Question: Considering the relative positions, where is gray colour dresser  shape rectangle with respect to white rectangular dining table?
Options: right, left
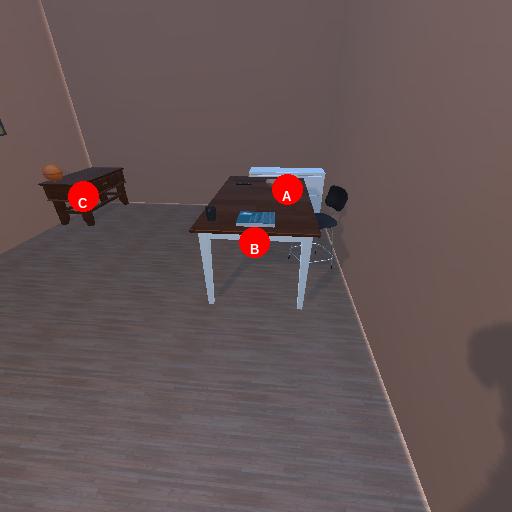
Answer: right